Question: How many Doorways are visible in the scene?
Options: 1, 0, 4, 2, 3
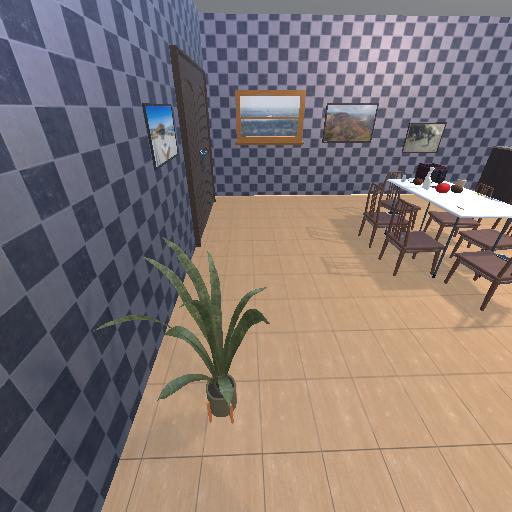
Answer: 1